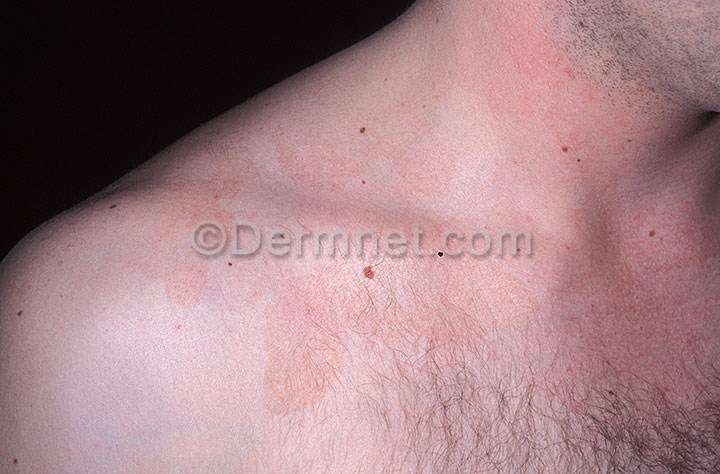
Disease: Tinea Ringworm Candidiasis and other Fungal Infections